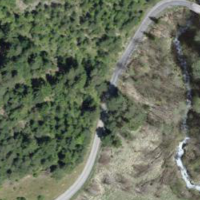
EUNIS habitat code: 23
Species observed at this site:
Ononis natrix